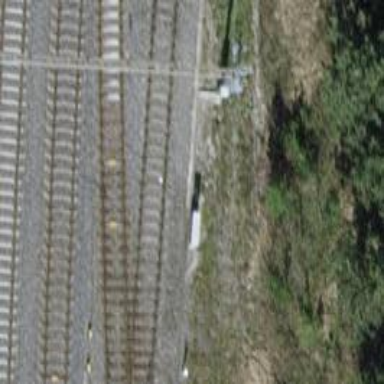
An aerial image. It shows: Single-track railway siding with electrified contact lines.